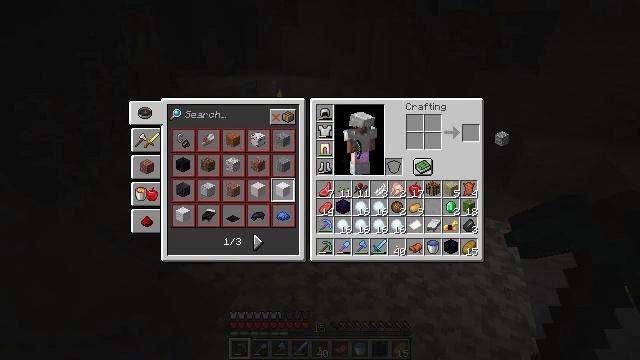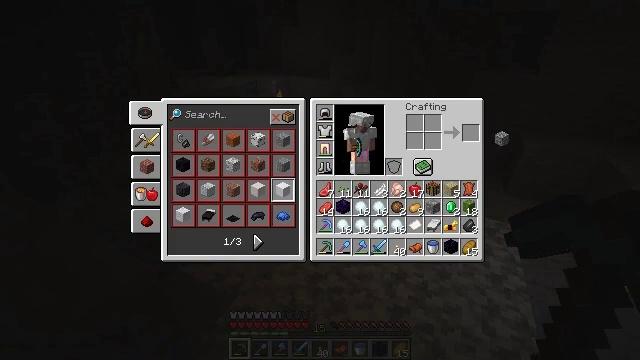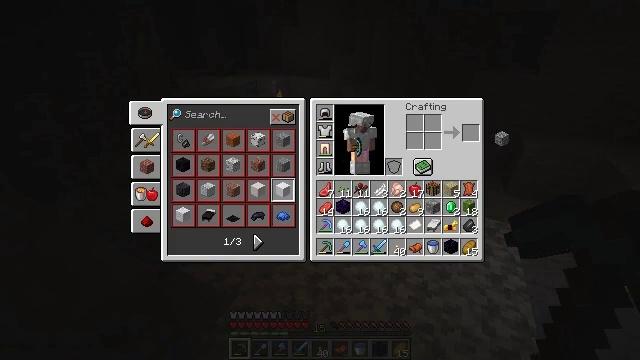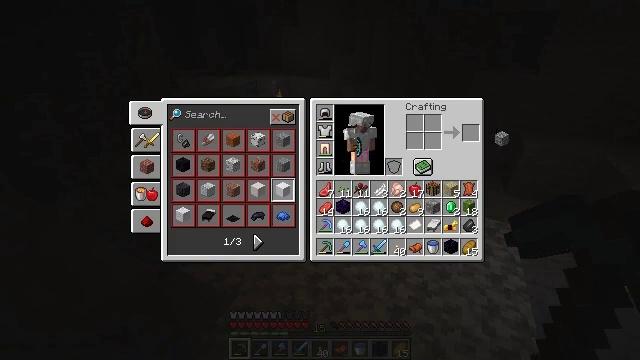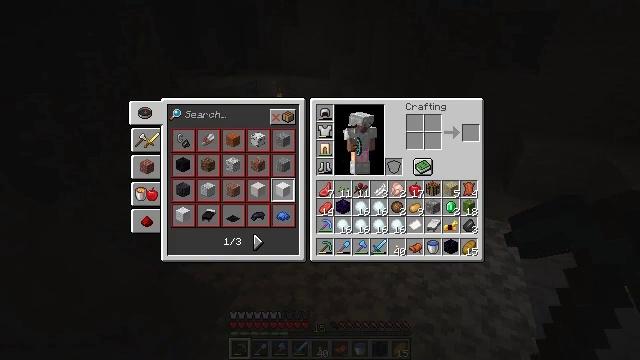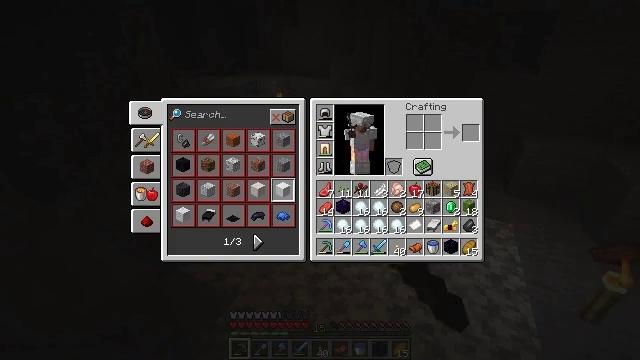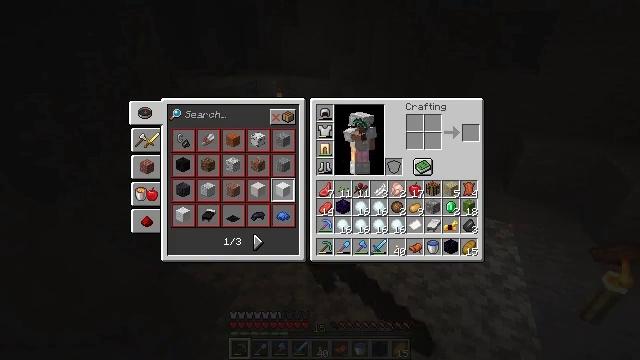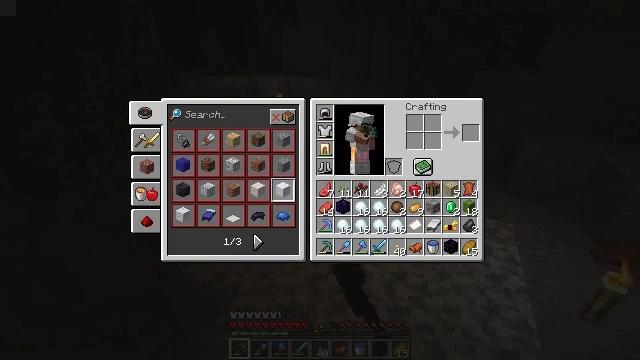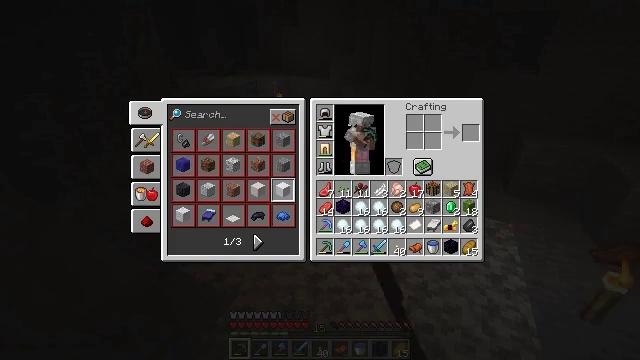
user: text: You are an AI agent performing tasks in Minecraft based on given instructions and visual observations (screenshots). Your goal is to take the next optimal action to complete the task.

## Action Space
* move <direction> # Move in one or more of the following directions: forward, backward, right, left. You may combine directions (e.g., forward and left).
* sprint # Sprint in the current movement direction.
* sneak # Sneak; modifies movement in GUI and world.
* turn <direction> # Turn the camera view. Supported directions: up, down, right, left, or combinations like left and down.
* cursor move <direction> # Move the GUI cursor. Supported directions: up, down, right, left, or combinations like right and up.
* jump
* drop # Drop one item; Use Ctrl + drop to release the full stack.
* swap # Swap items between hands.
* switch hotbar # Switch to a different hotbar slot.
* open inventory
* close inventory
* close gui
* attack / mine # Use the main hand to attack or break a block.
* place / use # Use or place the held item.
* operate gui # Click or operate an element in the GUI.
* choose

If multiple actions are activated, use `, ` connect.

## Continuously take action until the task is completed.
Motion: motion action
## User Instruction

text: Remove a cobblestone from the inventory.
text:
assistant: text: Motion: operate gui
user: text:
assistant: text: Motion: operate gui
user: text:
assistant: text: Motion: operate gui
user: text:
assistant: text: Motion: no_op
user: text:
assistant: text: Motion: no_op
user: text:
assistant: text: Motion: no_op
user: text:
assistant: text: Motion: no_op
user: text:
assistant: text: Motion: no_op
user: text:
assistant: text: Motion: no_op